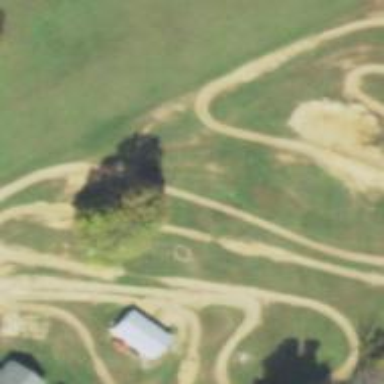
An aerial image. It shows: Motocross raceway with dirt surface.